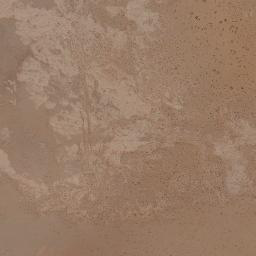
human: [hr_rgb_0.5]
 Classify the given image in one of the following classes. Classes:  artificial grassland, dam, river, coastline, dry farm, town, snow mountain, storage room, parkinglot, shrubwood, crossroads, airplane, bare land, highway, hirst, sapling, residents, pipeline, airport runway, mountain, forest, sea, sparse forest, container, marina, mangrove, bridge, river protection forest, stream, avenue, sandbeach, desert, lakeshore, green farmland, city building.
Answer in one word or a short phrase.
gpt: desert